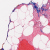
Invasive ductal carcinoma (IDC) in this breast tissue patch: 0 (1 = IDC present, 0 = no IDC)